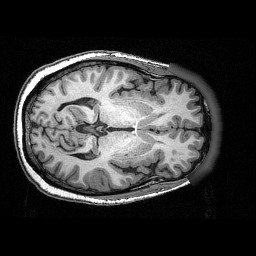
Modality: T1w
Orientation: axial
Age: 58
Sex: female
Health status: ill
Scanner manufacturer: siemens
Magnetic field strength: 3 T
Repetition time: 0.0025 s
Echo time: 0.00336 s